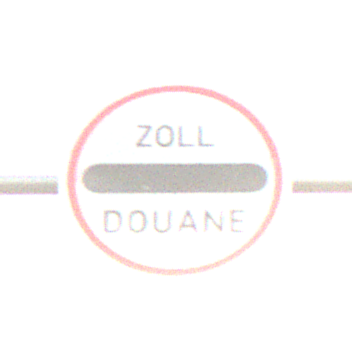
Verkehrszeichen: Zollstelle
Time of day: SunriseSunset
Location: Outdoor (Nature)
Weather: PartlyCloudy
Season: NotSpecified
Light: Natural